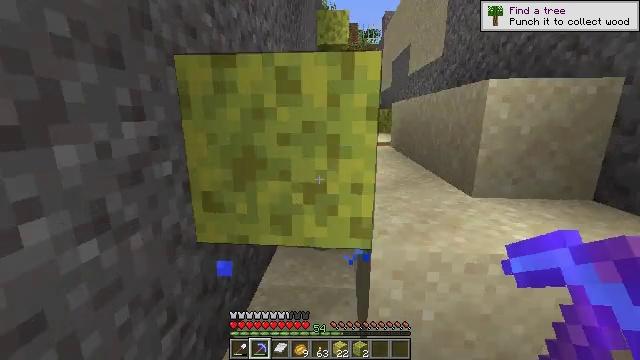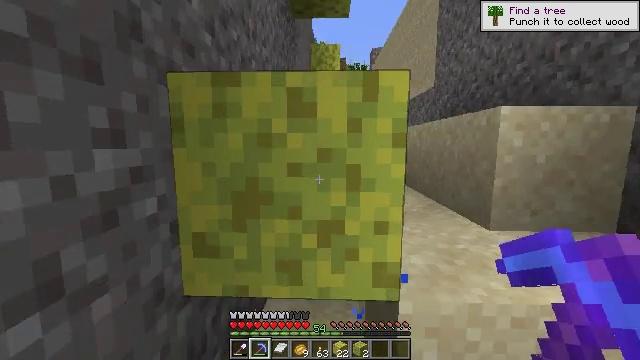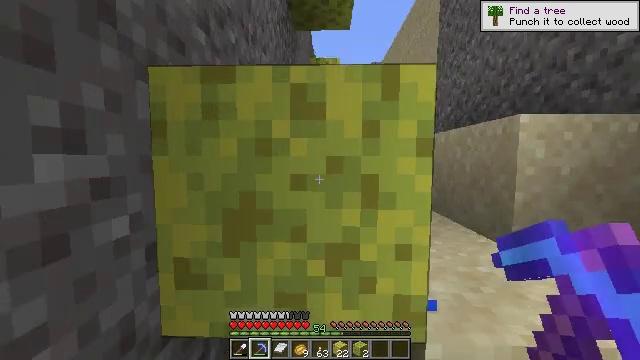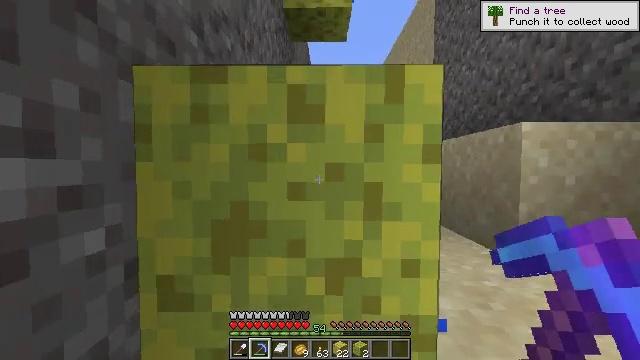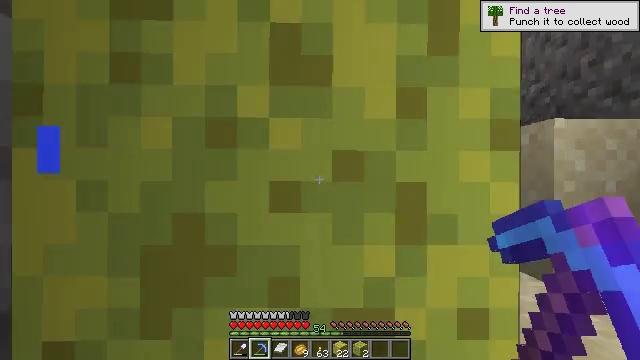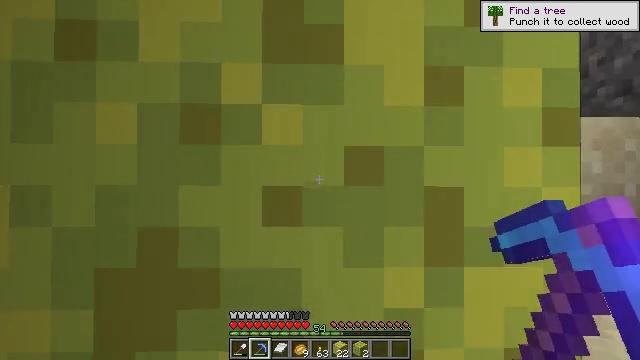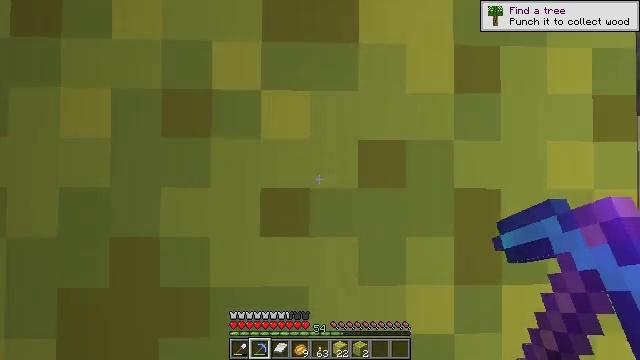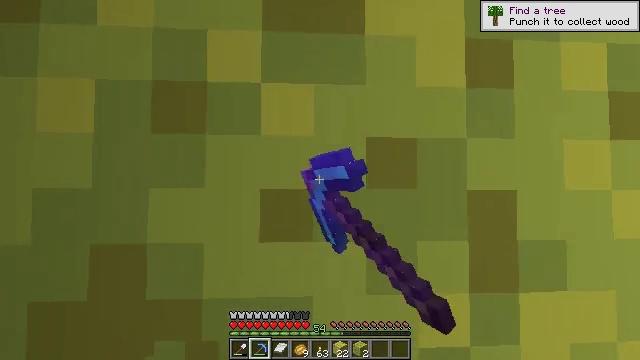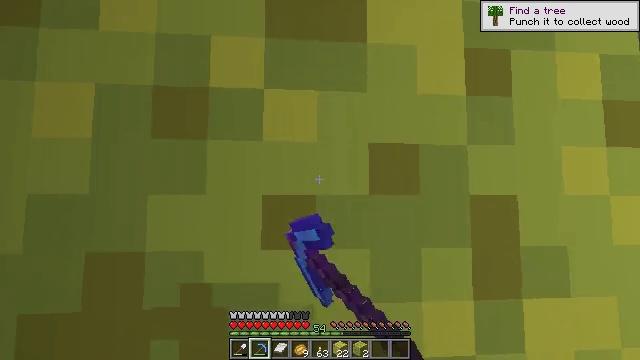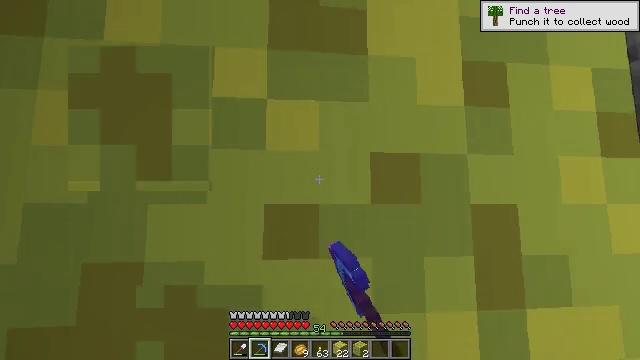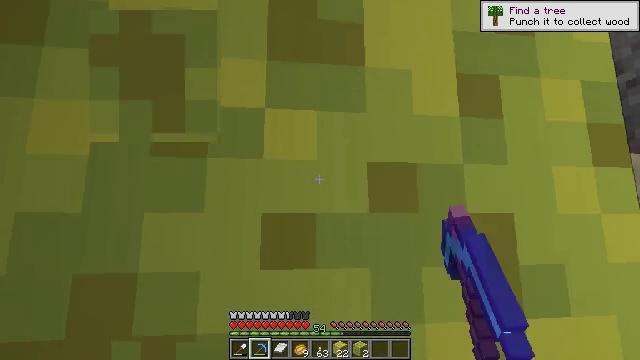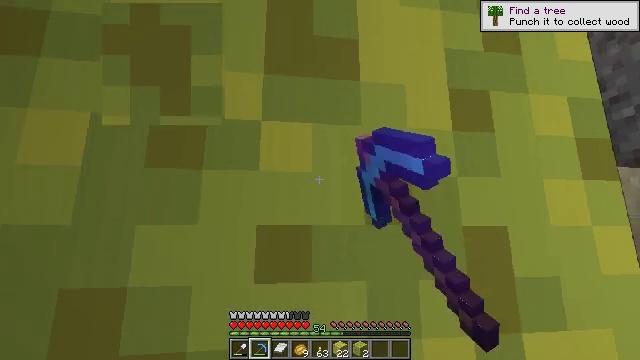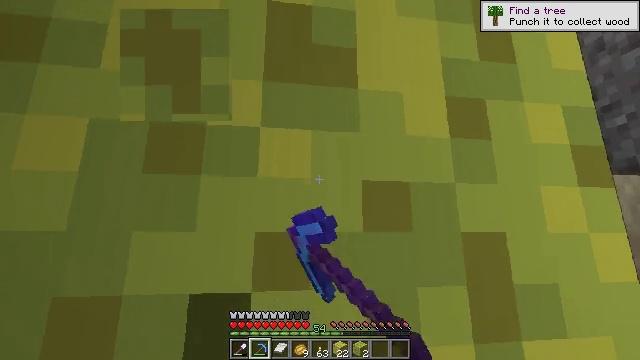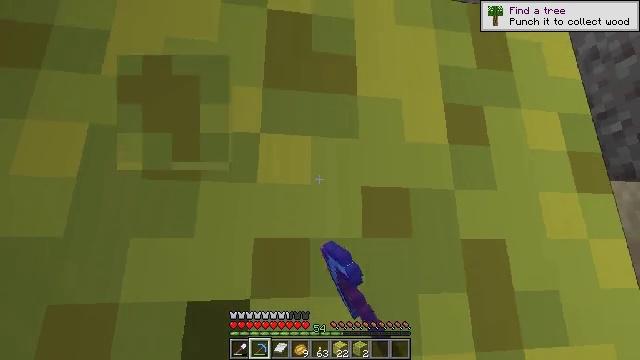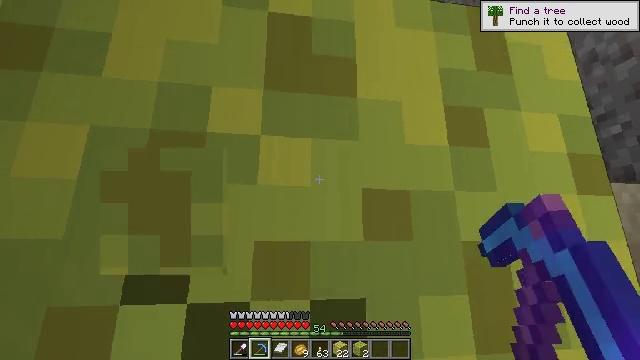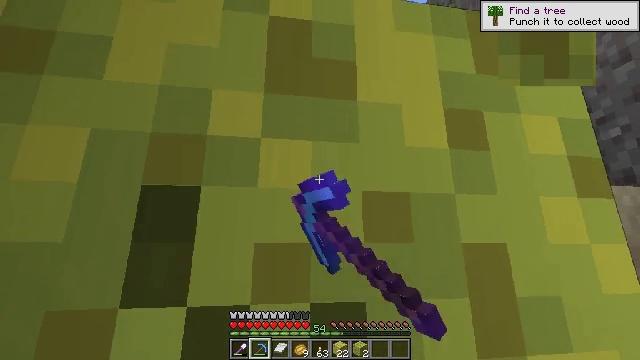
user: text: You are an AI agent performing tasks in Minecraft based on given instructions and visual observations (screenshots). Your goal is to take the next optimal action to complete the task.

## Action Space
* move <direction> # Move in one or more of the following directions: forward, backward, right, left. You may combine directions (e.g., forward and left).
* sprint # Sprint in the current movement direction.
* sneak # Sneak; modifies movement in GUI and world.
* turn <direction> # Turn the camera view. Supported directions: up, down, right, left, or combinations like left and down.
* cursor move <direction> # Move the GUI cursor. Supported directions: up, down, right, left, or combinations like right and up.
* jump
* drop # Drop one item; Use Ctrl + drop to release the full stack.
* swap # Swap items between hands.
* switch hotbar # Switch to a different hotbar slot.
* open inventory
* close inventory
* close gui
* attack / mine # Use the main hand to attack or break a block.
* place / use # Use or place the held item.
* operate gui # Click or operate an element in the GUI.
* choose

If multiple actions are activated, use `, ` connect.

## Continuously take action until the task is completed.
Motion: motion action
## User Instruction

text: Collect the wet sponge after mining.
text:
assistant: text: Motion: move forward, turn right and up
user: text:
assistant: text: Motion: move forward, turn up
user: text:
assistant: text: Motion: move forward, turn up
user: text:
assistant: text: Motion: move forward, turn right and up
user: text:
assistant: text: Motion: no_op
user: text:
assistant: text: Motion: attack / mine
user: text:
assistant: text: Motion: turn right and up, attack / mine
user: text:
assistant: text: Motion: turn right and up, attack / mine
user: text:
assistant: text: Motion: turn up, attack / mine
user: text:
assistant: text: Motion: turn up, attack / mine
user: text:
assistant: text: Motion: turn right and up, attack / mine
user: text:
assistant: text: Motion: turn up, attack / mine
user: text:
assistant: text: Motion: turn up, attack / mine
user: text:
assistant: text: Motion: attack / mine
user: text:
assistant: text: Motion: attack / mine
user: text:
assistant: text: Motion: attack / mine
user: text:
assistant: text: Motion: attack / mine
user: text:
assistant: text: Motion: attack / mine
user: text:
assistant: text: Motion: attack / mine
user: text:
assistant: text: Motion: attack / mine
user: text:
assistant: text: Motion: attack / mine
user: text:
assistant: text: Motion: attack / mine
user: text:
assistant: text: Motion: attack / mine
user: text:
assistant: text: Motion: attack / mine
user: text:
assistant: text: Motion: attack / mine
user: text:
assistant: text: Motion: attack / mine
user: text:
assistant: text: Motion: attack / mine
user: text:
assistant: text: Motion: attack / mine
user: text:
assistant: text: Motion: attack / mine
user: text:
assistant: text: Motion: no_op